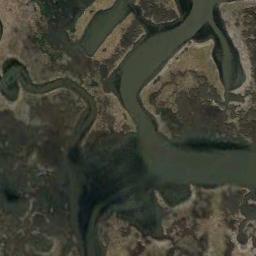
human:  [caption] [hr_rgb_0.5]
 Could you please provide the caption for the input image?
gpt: The wetland consists of bare land, Dry plants and water .

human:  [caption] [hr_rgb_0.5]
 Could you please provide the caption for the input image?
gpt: There are a few brown bare lands in the river in a wetland with sparse green plants on the bare lands .

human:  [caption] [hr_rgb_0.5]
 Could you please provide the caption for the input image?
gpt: Many waters of different sizes and shapes are surrounded by wetlands .

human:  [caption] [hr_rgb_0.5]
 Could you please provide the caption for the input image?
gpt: Except for the waters, this wetland is covered by vegetation .

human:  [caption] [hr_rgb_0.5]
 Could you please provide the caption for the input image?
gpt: There are some water areas and bare land on the wetland .